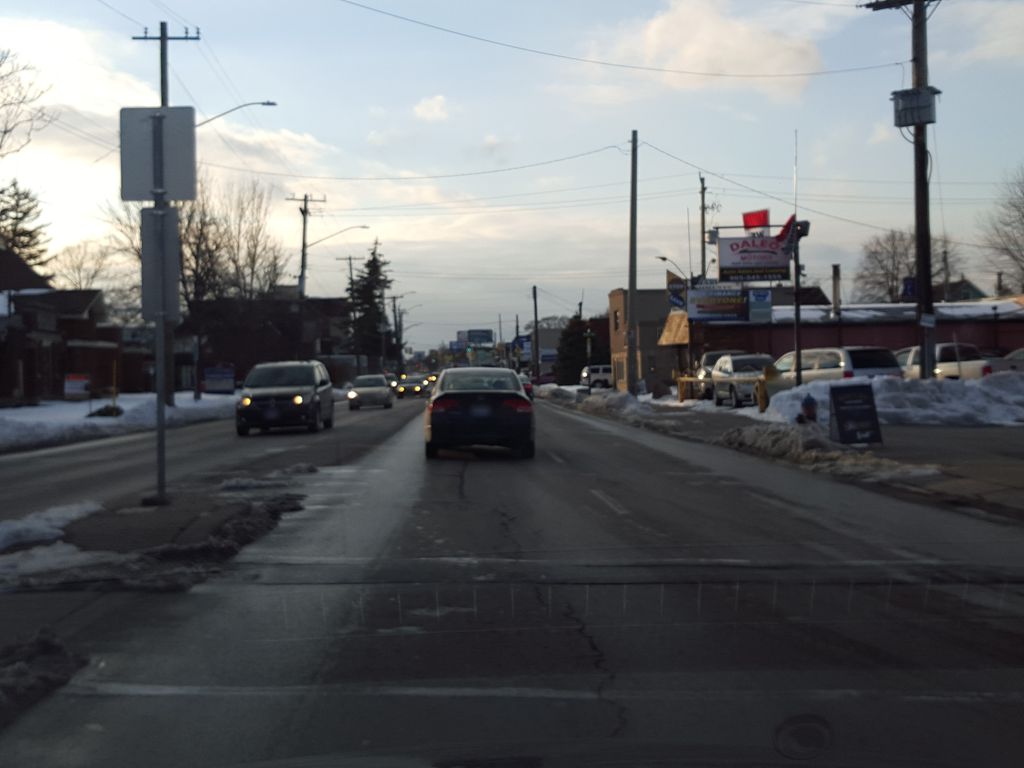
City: hamilton